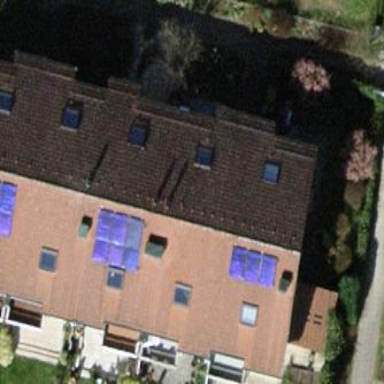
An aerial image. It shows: Terrace building with gabled roof.